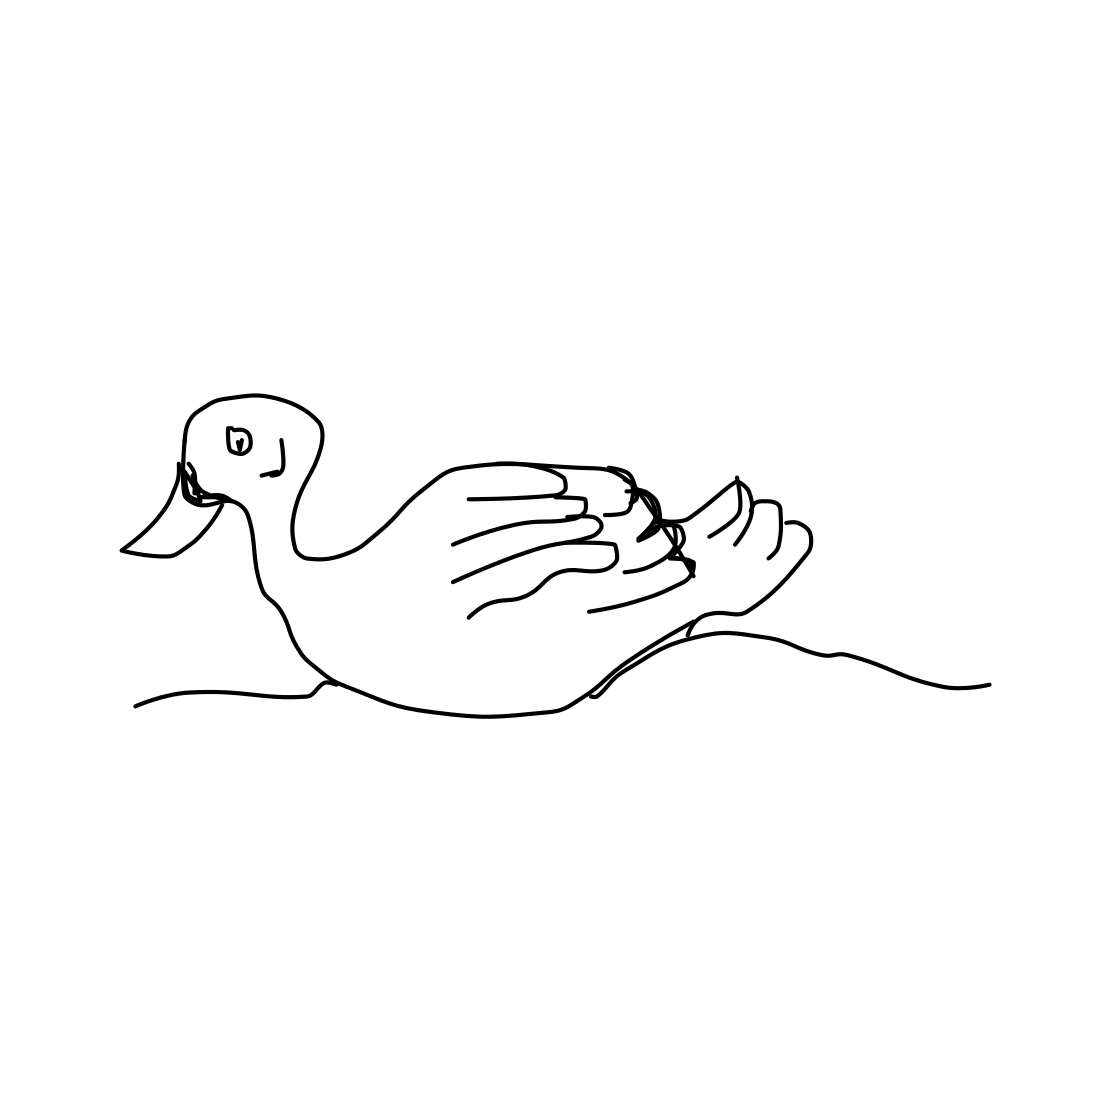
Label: swan